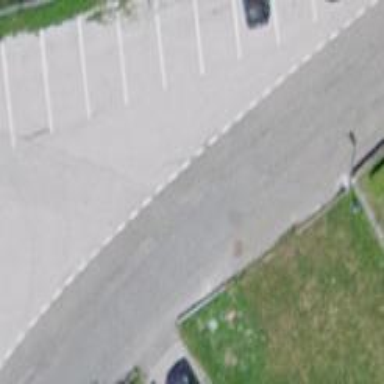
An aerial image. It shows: Parking area with surface.